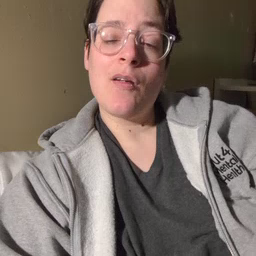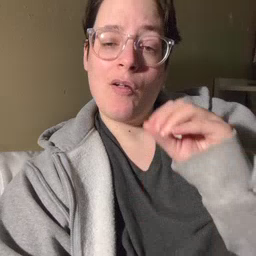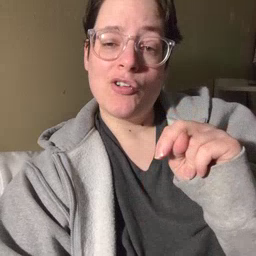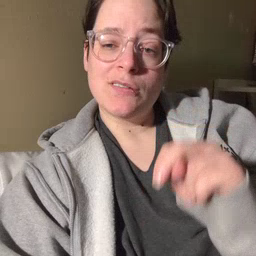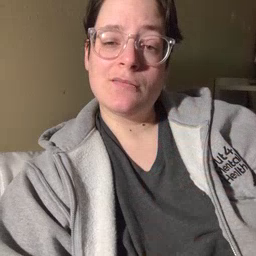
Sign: on